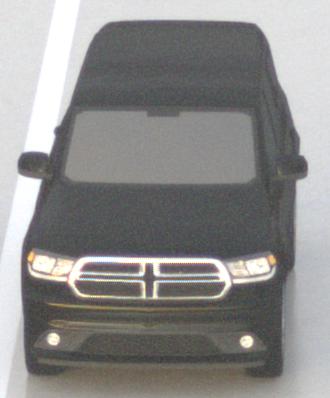
Make: Dodge
Model: Durango
Detailed model: Gen. 3
Model produced from: 2010
Doors: 5
Color: black
Road condition: wet road
Daytime: sunrise or sunset
Contrast: low contrast